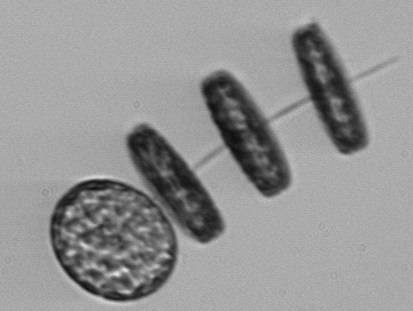
Label: Thalassiosira